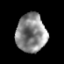
Tissue: prostate
Cell type: T cells
Senescence score: 0.344
Nuclear area (px): 1134
Mean DAPI intensity: 137.404